Question: Arguments of 'lm' function can be obtained by using:
'''
args(lm)
'''
'''
function (formula, data, subset, weights, na.action, method = "qr",
model = TRUE, x = FALSE, y = FALSE, qr = TRUE, singular.ok = TRUE,
contrasts = NULL, offset, ...)
NULL
'''
How to get:
'''
lm (formula, data, subset, weights, na.action, method = "qr",
model = TRUE, x = FALSE, y = FALSE, qr = TRUE, singular.ok = TRUE,
contrasts = NULL, offset, ...)
'''
with the description (Not complete help) of each Argument to be used in 'Sweave' or 'knitr'. Thanks
Using funExtract function provided by @Ananda, I'm very close to my desired result. Here is code of my 'Rnw' file with output.
'''
\documentclass{article}
\usepackage[T1]{fontenc}
\begin{document}
Arguments for lm
<< label = funExtract, echo = TRUE, results = "hide", tidy = FALSE >>=
funExtract <- function(Function, section = "Usage") {
A <- deparse(substitute(Function))
x <- capture.output(tools:::Rd2txt(utils:::.getHelpFile(help(A))))
B <- grep("^_", x) ## section start lines
x <- gsub("_\b", "", x, fixed = TRUE) ## remove "_\b"
X <- rep(FALSE, length(x))
X[B] <- 1
out <- split(x, cumsum(X))
out <- out[[which(sapply(out, function(x)
grepl(section, x[1], fixed = TRUE)))]]
cat(out, sep = "\n")
invisible(out)
}
@
\vspace{0.5cm}\\
funExtract function output
\vspace{0.25cm}\\
<< label = lm-usage, echo = FALSE, results = "asis" >>=
funExtract(lm, section="Usage:")
@
\vspace{0.5cm}\\
args function output
\vspace{0.25cm}\\
<< label = lm-args, echo = FALSE, results = "asis" >>=
args(lm)
@
\end{document}
'''

1. How to get highlighted output from funExtract function as other code?
2. How to remove section title form funExtract function output?
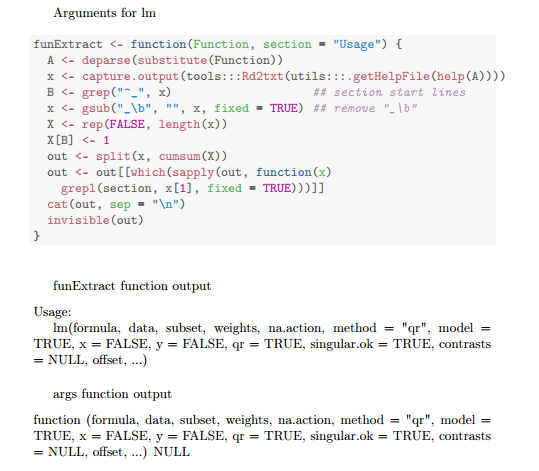
Answer: I had written a function and posted it as an answer earlier (as noted in the question itself), but wasn't entirely happy with the inconsistencies or the requirement that it had to be used with "markdown" to be used successfully. After a little bit more work, this is the function that I came up with:
'''
helpExtract <- function(Function, section = "Usage", type = "m_code", ...) {
A <- deparse(substitute(Function))
x <- capture.output(tools:::Rd2txt(utils:::.getHelpFile(help(A, ...)),
options = list(sectionIndent = 0)))
B <- grep("^_", x) ## section start lines
x <- gsub("_", "", x, fixed = TRUE) ## remove "_"
X <- rep(FALSE, length(x))
X[B] <- 1
out <- split(x, cumsum(X))
out <- out[[which(sapply(out, function(x)
grepl(section, x[1], fixed = TRUE)))]][-c(1, 2)]
while(TRUE) {
out <- out[-length(out)]
if (out[length(out)] != "") { break }
}
switch(
type,
m_code = c("'''r", out, "'''"),
s_code = c("<<>>=", out, "@"),
m_text = paste(" ", out, collapse = "
"),
s_text = c("\begin{verbatim}", out, "\end{verbatim}"),
stop("'type' must be either 'm_code', 's_code', 'm_text', or 's_text'")
)
}
'''
Quite a mouthful, and it's not entirely DRY... but I wanted to capture four scenarios and this was the quickest idea that came to mind. The four scenarios I anticipate are:
1. Document type is markdown and user is extracting a code block (type = "m_code")
2. Document type is markdown and user is extracting a non-code section (type = "m_text")
3. Document type is Sweave and user is extracting a code block (type = "s_code")
4. Document type is Sweave and user is extracting a non-code section (type = "s_text")
The function extracts the output of 'Rd2txt'. I picked that over the other formats (HTML, LaTeX) to allow me to use a single function to get what I was after and not have to create multiple functions.
---
### Usage
Usage is different depending on if you're creating a "Sweave" (.Rnw) or a "markdown" (.Rmd) document.
1. Markdown Insert your code in a code chunk that looks something like this (maybe one day I'll add different methods, but not now): '''{r, echo=FALSE, results='asis'}
cat(helpExtract(cor), sep = "
")
'''
2. Sweave Pretend you are inserting a "child" document that should be included in the main document using Sexpr{knit_child(.)} \Sexpr{knit_child(textConnection(helpExtract(cor, type = "s_code")),
options = list(tidy = FALSE, eval = FALSE))}
---
I've <URL>.
---
If you're trying to refer to a function from a package that is not currently loaded, the usage of 'helpExtract' should be something like:
'''
helpExtract(gls, package = "nlme")
'''